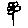
Label: flower